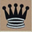
Piece: bQ